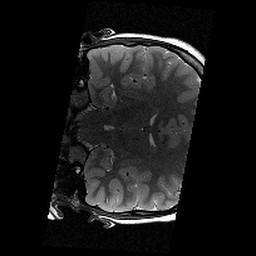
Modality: T2w
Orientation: coronal
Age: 10
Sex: male
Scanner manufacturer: siemens
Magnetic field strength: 3 T
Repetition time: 9.23 s
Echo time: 0.067 s